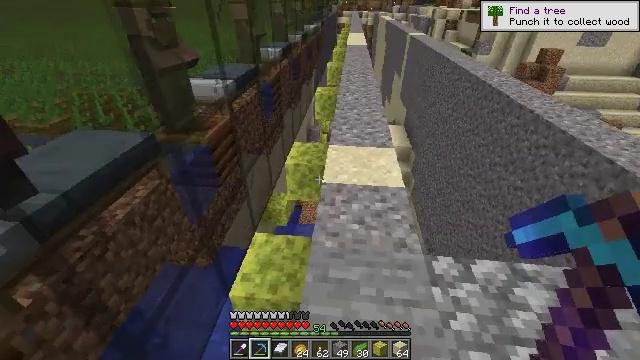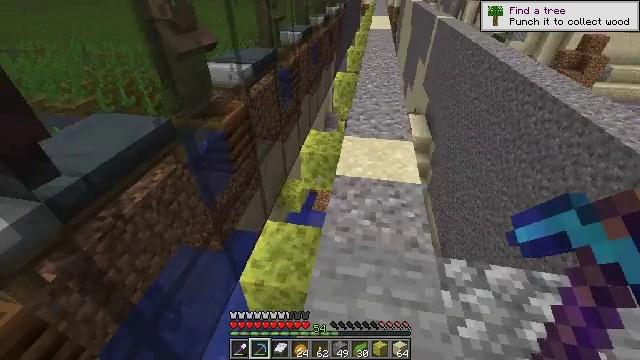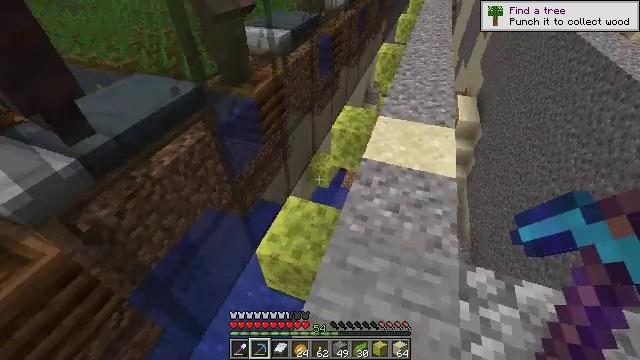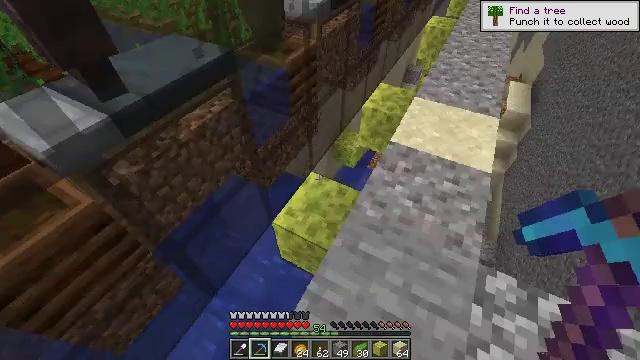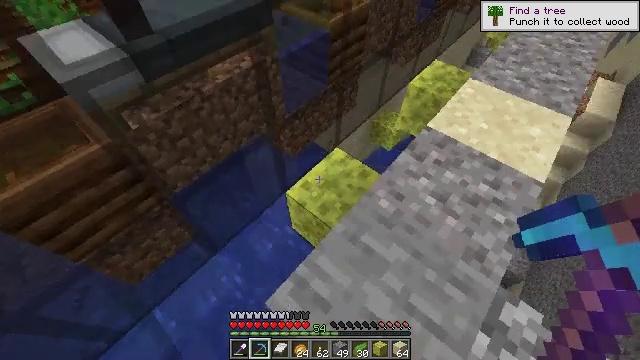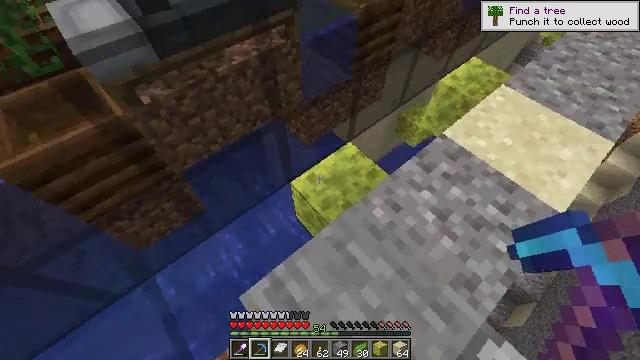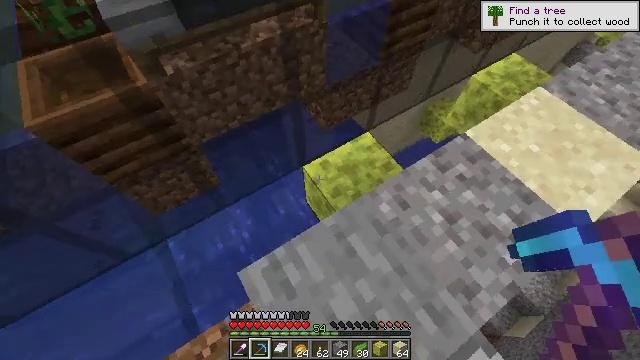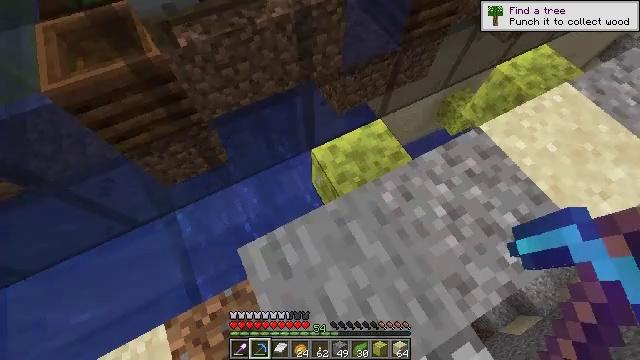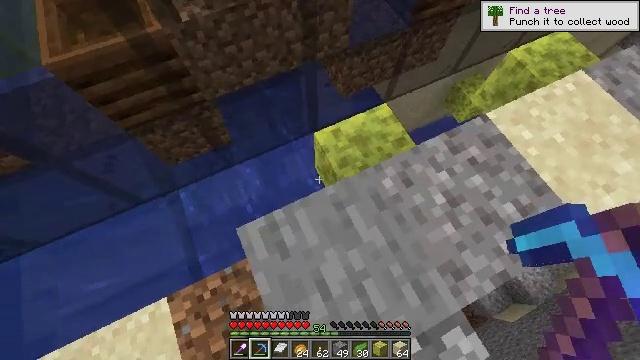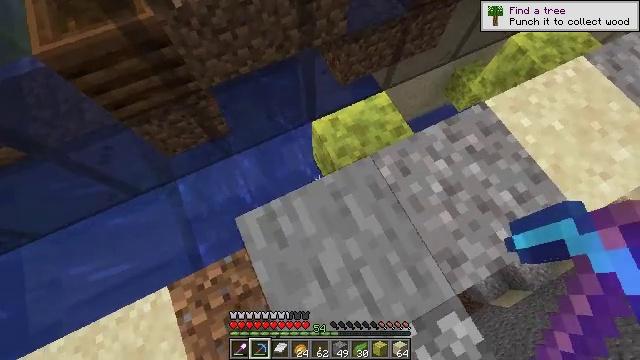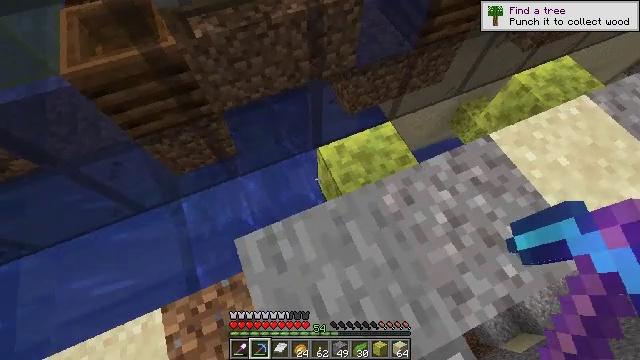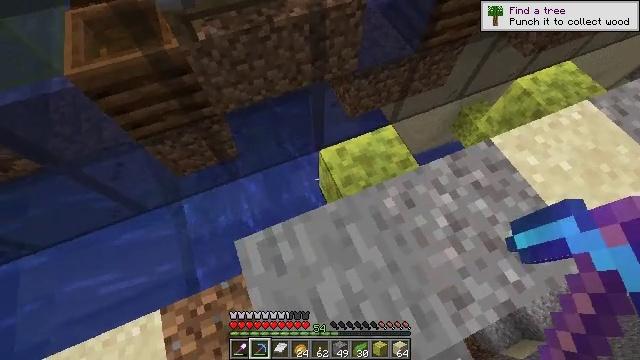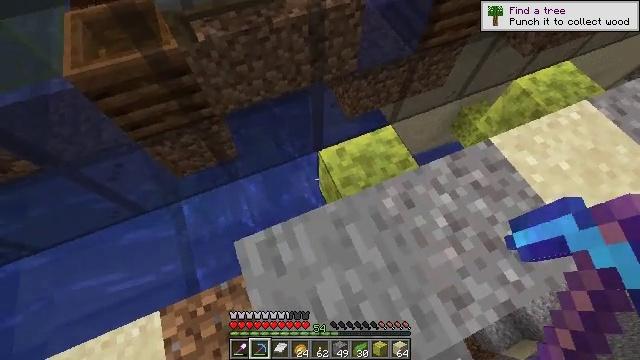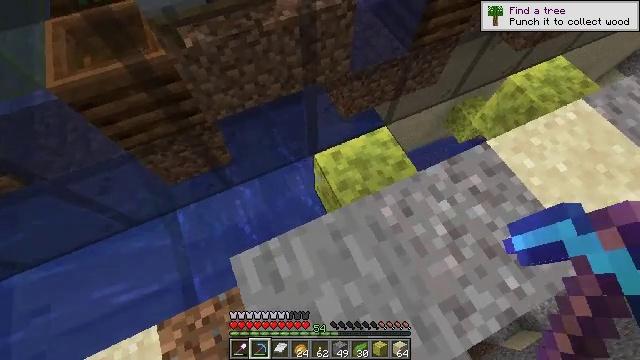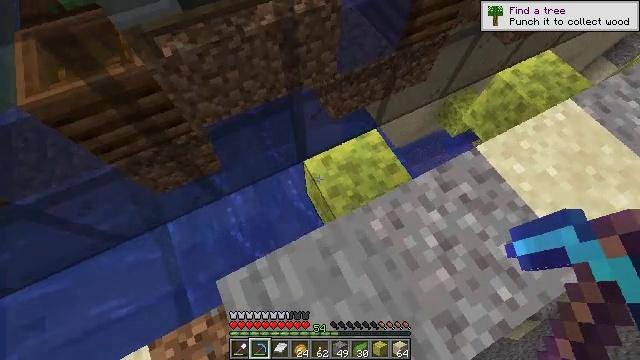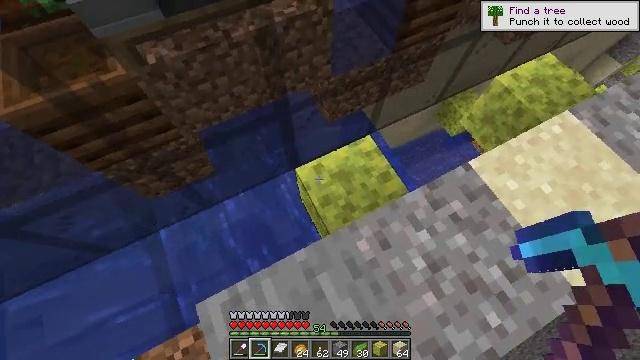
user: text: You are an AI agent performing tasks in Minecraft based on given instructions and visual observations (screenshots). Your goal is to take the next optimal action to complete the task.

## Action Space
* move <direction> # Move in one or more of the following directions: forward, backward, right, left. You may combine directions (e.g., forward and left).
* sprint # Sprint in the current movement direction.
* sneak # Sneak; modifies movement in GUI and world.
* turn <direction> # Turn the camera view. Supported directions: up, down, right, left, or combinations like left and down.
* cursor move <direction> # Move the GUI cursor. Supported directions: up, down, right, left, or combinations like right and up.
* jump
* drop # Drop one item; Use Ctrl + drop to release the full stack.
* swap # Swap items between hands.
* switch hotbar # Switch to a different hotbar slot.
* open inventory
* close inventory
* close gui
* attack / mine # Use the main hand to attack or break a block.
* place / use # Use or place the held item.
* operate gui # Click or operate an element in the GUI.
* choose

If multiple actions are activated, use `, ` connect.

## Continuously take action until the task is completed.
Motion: motion action
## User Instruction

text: Gather a wet sponge from the ocean.
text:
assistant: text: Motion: move forward and move right, turn left and down
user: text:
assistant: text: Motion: move forward and move right, turn left and down
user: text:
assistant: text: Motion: move forward and move right, turn left and down
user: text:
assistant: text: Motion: turn left and down
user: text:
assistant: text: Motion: turn left and down
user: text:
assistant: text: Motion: turn left and down
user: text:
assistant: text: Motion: turn left and down
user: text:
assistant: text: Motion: turn left and down
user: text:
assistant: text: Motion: turn down
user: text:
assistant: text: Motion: turn left and up
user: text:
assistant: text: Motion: no_op
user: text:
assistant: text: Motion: no_op
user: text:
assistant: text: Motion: move forward, turn right
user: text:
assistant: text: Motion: move forward and move right, turn right
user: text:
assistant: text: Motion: move forward and move right, turn down
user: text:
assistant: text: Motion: move forward and move right, turn down
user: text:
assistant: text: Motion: move forward and move right, turn left and down
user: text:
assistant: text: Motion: turn left and down
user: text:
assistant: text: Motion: turn left
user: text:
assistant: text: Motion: turn left and down
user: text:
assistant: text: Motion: turn left
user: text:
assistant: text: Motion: no_op
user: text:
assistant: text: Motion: attack / mine
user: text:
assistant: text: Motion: attack / mine
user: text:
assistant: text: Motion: turn left, attack / mine
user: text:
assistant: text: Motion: turn left, attack / mine
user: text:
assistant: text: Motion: turn left, attack / mine
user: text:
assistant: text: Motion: turn left, attack / mine
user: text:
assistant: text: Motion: attack / mine
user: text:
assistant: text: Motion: attack / mine